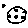
Label: moon